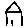
Label: house